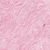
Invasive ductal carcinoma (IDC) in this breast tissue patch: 0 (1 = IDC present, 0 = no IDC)